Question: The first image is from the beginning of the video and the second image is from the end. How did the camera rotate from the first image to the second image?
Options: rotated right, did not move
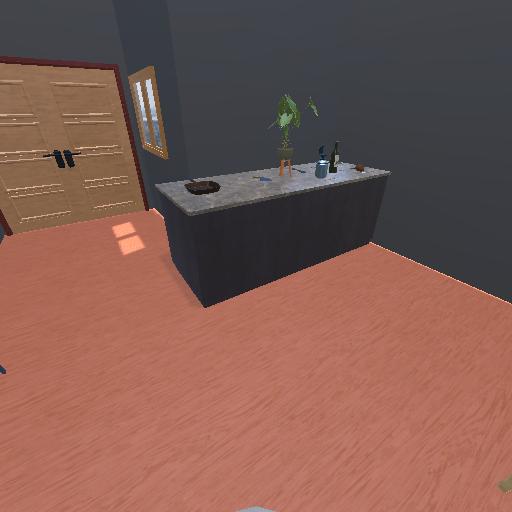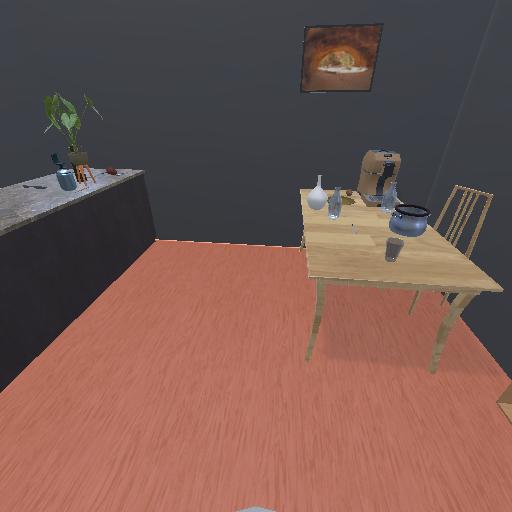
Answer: rotated right